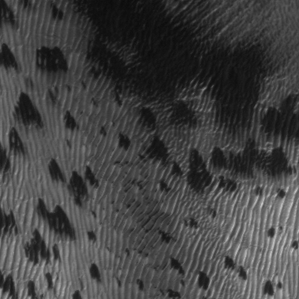
Label: frost